Question: I would like to ask a question.
Recently, I've learned how to make jQuery use C# methods via consuming from an ASP.NET Web service. I am thinking of exposing some database access methods such as retrieving a list of records from the database for rendering using a jQuery library.
I have on top of my head is that I create a separate project in my solution, which is a Web service project to be able to expose the said data access methods (). The web service will act as interaction between my jQuery and my data access methods.
I am visualizing my idea like this:

My question is that, is my idea a good thing to do, and if not, how do you properly expose C# data access objects for use with jQuery?
Thanks!
EDIT: The Web UI is an ASP.NET Web Forms, specifically version 2.0. I'm doing this in preparation to my next job.
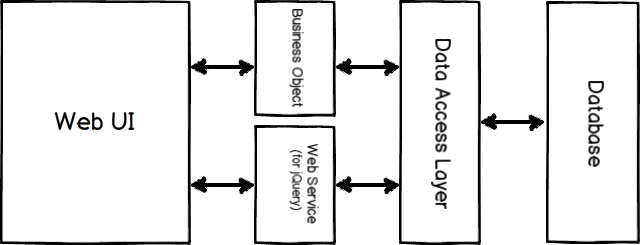
Answer: Yes, this is the correct approach. Typically, the Web Service is a REST API (<URL> to use AJAX, async calls to the server.
Web API 2 (<URL> is an easy way to expose an REST API in c#.